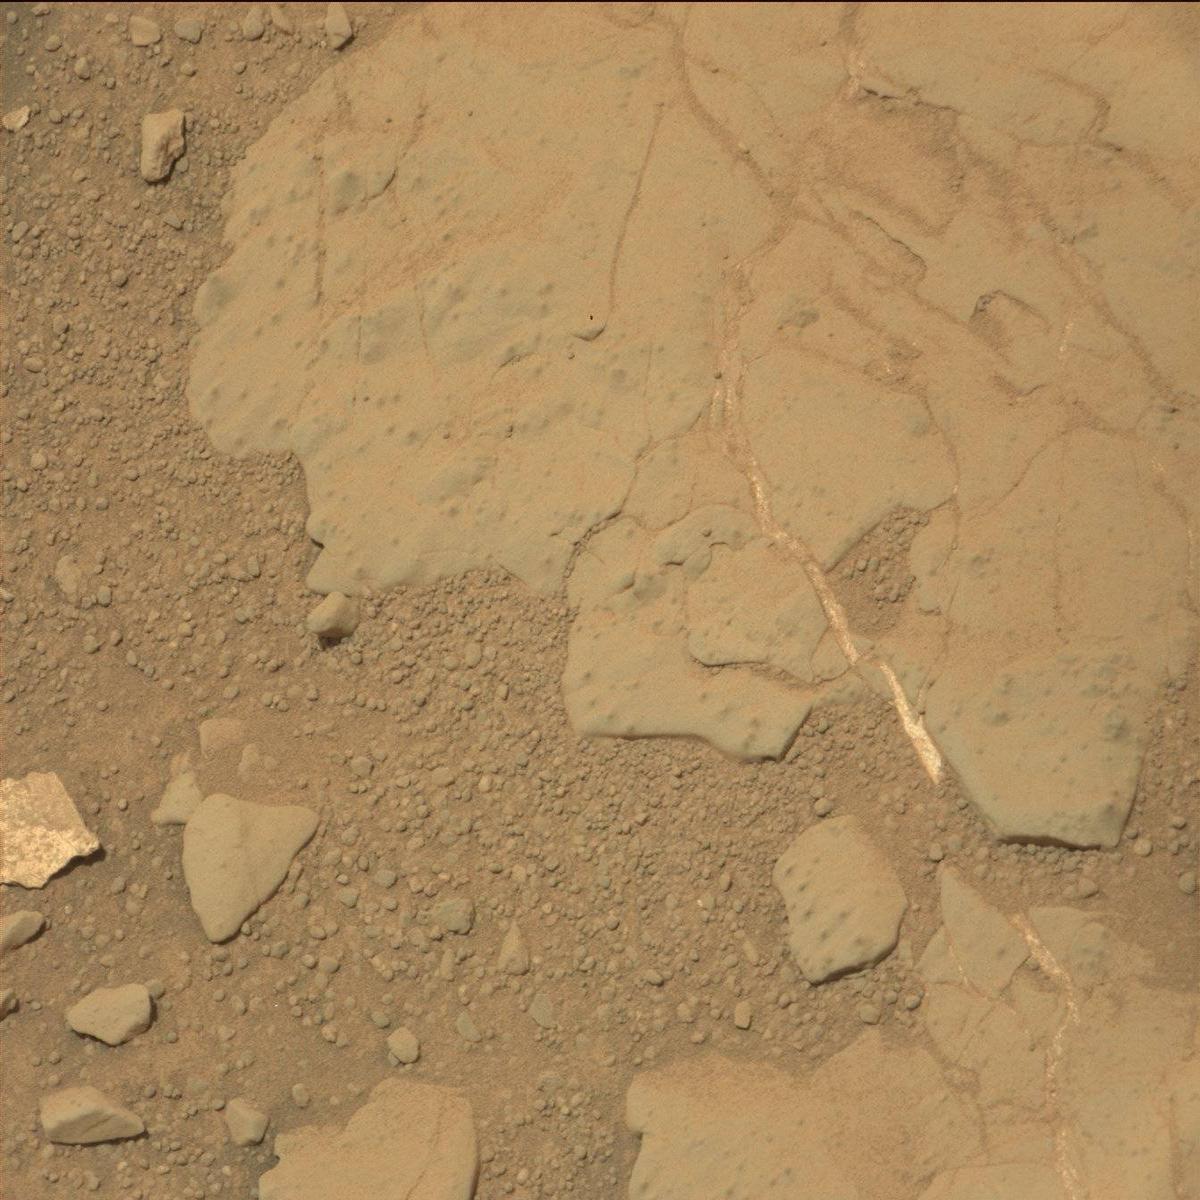
Terrain classes present: Bedrock, Rock, Sand / Soil